Interaction volume radius: 5 \u00c5
Interaction volume height: 10 \u00c5
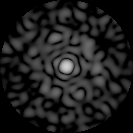
Disorder parameter: 0.7869